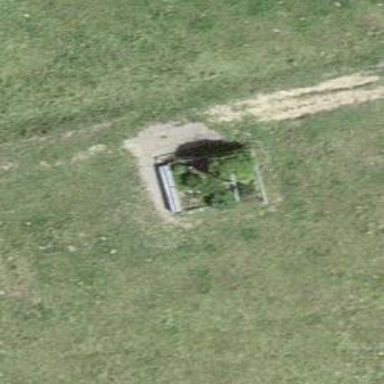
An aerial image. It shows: Historic wayside cross.